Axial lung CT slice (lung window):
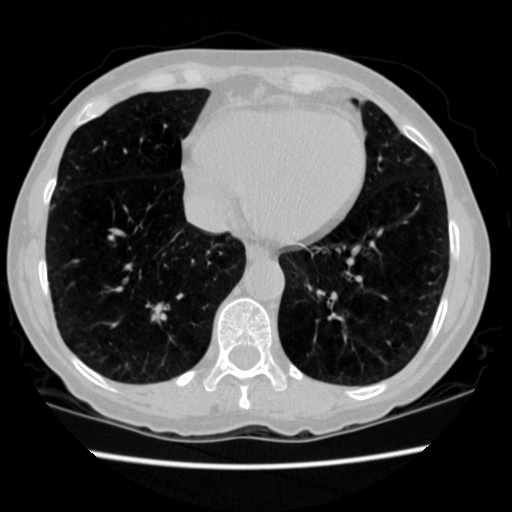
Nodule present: no